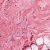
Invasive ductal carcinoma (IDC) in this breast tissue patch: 0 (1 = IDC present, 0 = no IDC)